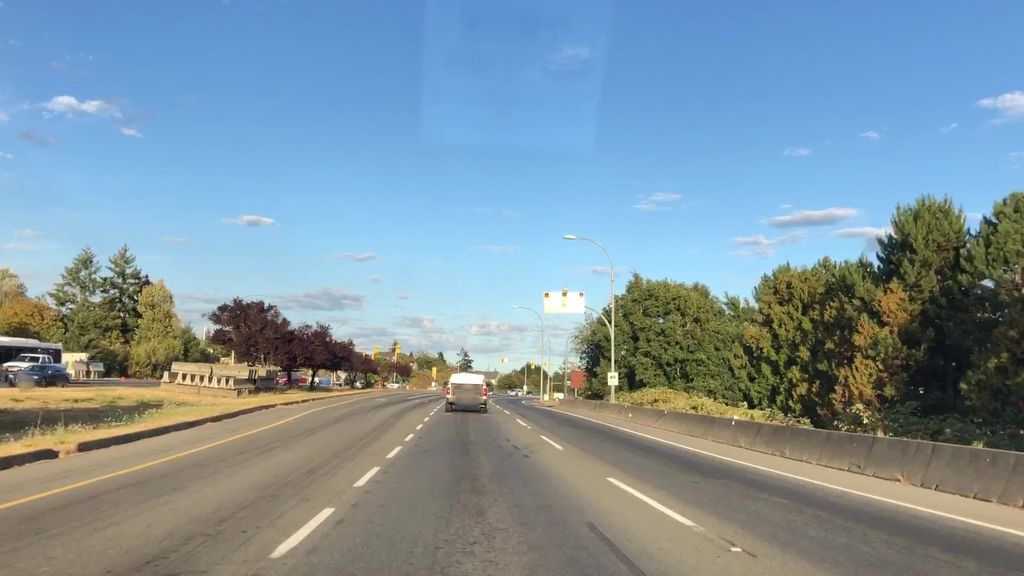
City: victoria